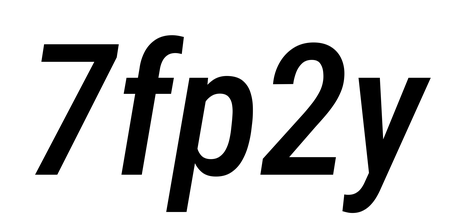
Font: Roboto-Italic_Condensed_Medium_Italic